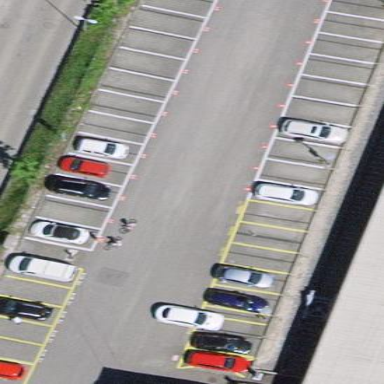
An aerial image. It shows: Parking area with surface parking. It includes park and ride facilities.